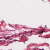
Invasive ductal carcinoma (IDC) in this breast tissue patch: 0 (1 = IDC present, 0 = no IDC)